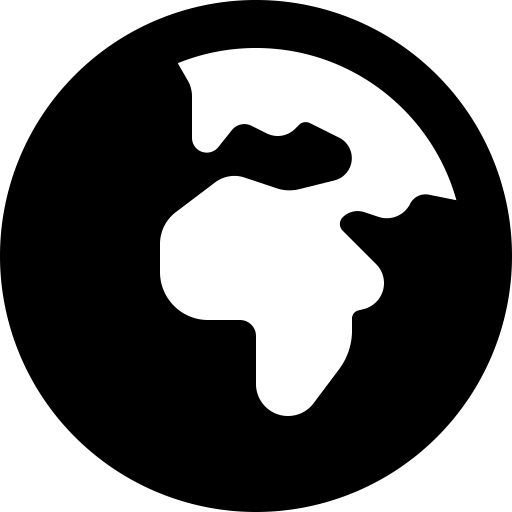
Tags: icon, FontAwesome, fa-icon, solid, earth, africa